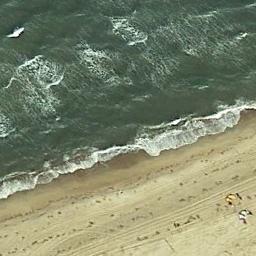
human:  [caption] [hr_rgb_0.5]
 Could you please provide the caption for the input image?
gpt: The beach is surrounded by green water and waves breaking ashore .

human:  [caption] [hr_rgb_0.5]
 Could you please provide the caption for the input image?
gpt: There is no vegetation near the beach .

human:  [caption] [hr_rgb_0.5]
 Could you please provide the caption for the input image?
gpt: Waves of dark green water wash the beach .

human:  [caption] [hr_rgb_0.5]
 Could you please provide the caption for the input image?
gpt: The beach with khaki sand and the color of the seawater is dark green .

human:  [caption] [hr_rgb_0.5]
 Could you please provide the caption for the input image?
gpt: Many stones of different sizes are on the beach .